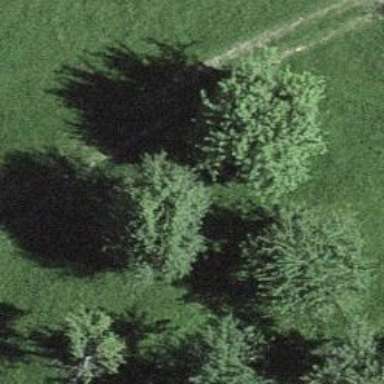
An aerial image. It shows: Beautiful tree in nature.